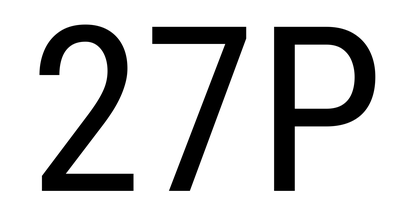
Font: Roboto_Condensed_Regular